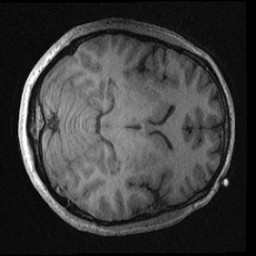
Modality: T1w
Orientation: axial
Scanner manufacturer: ge
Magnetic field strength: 3 T
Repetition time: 0.007024 s
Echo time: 0.002612 s